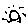
Label: sun